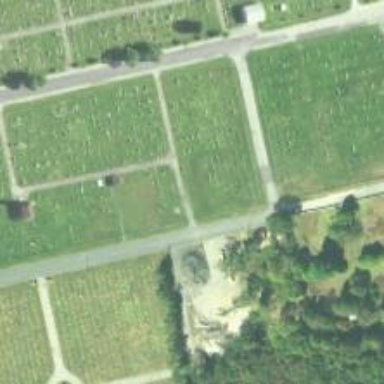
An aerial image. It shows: Cemetery.